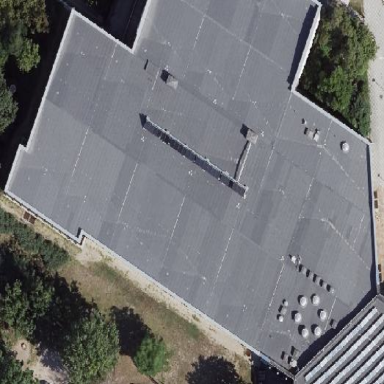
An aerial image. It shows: Sports center with flat roof made of tar paper. It includes swimming facility.